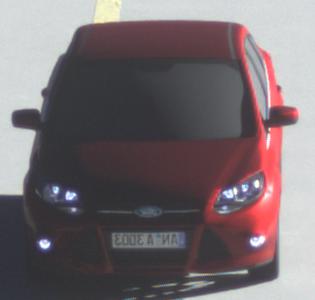
Make: Ford
Model: Focus 1.6 Ti-VCT
Detailed model: Focus (III)
Model produced from: 2011/09
Model produced until: 2014/09
Doors: 5
Color: red
Road condition: dry road
Daytime: sunrise or sunset
Contrast: high contrast